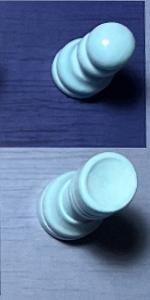
Label: Rook_White